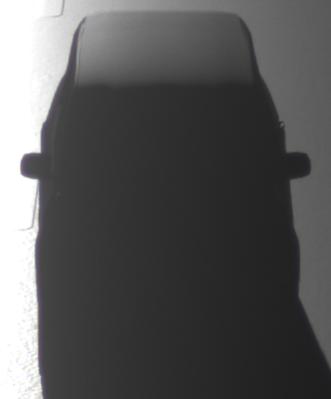
Make: Dodge
Model: Durango
Detailed model: Gen. 3
Model produced from: 2010
Doors: 5
Color: black
Road condition: wet road
Daytime: sunrise or sunset
Contrast: high contrast